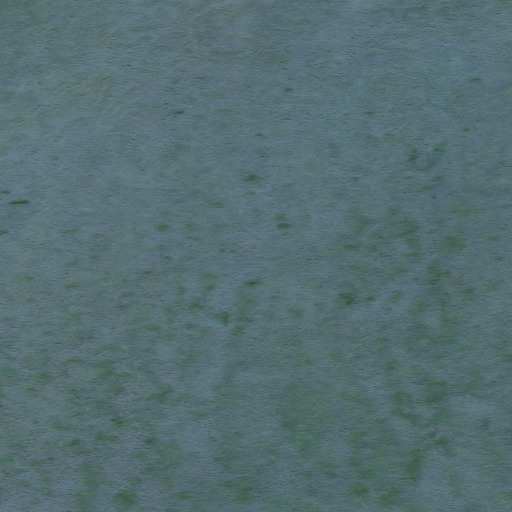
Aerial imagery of cliff(s) in Alaska named Imnakuk Bluff containing only unknown